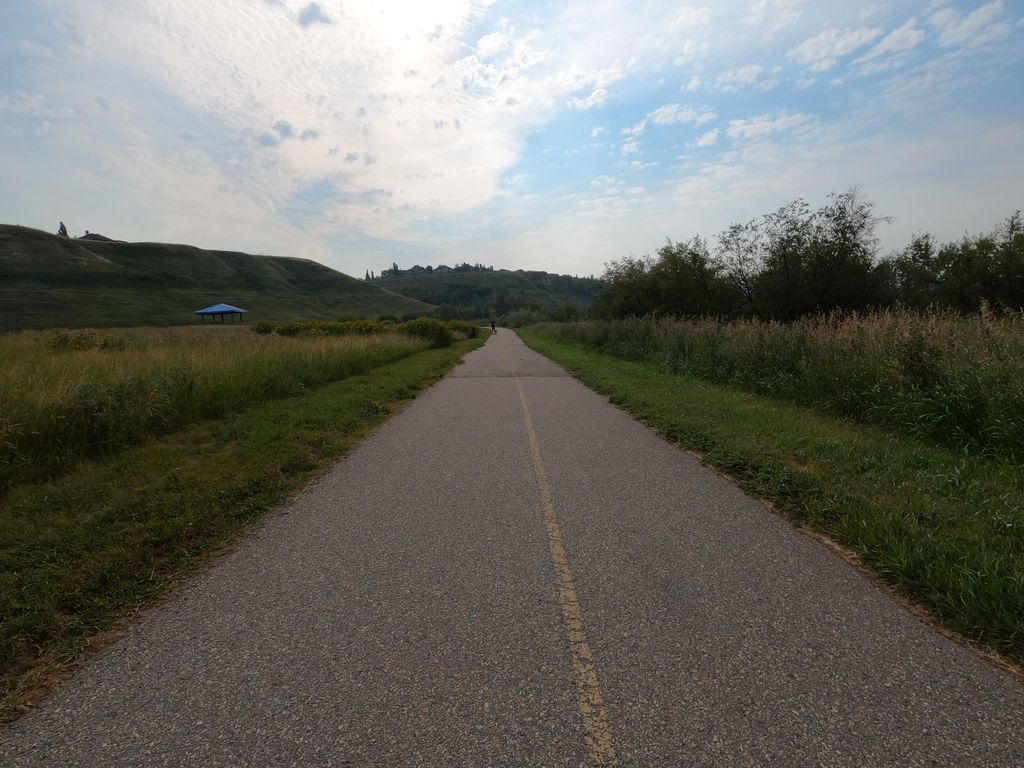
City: calgary